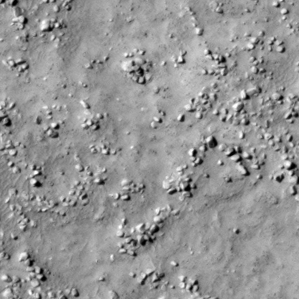
Label: non_frost